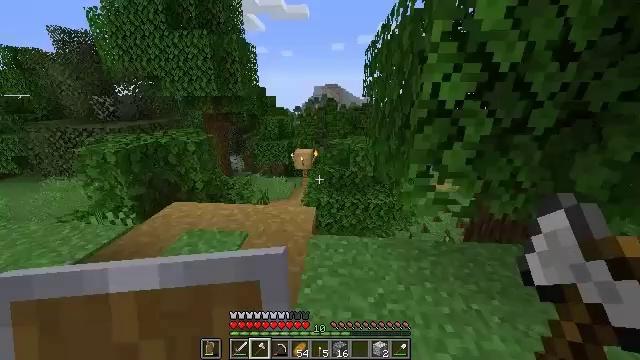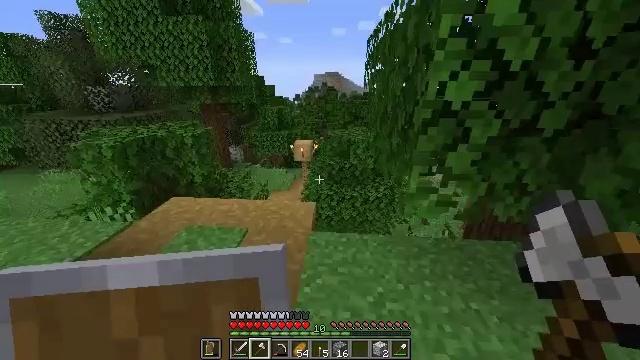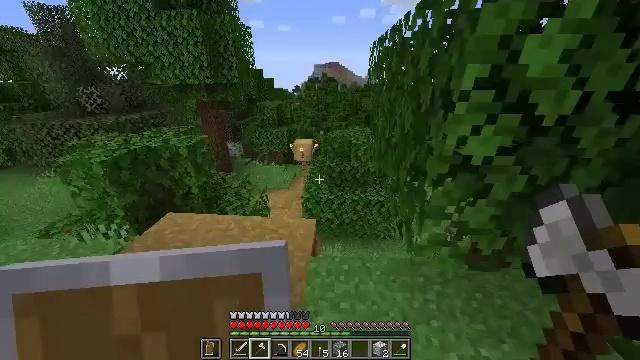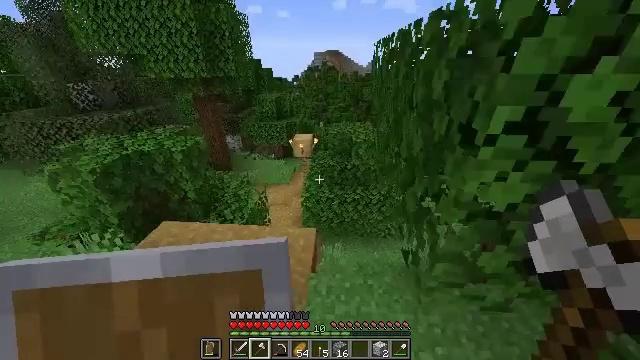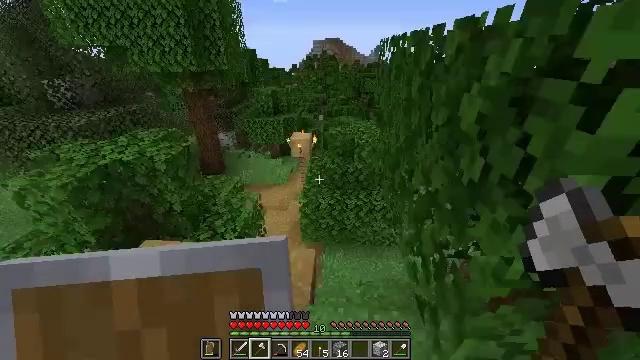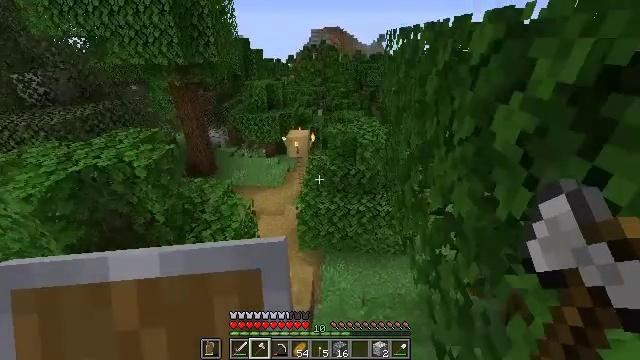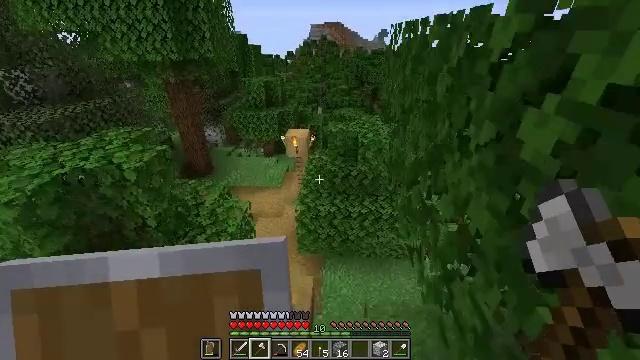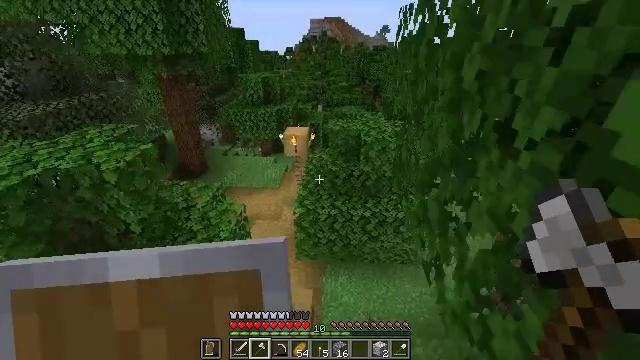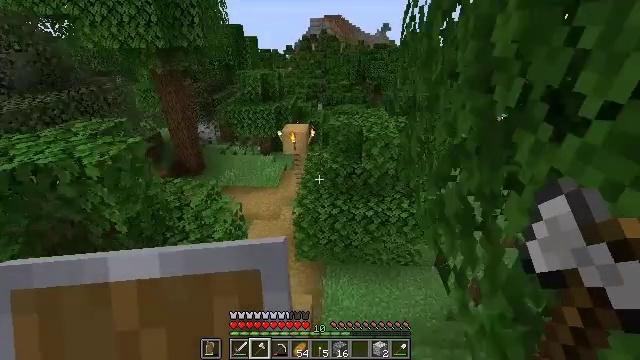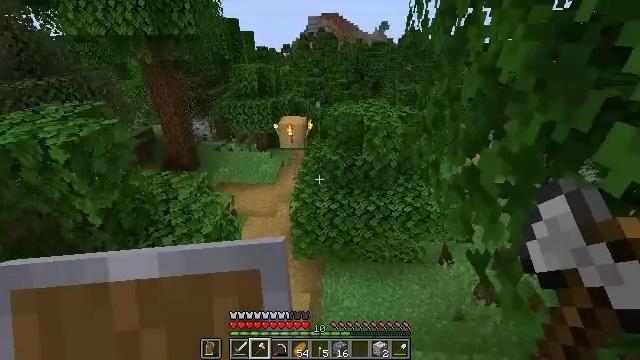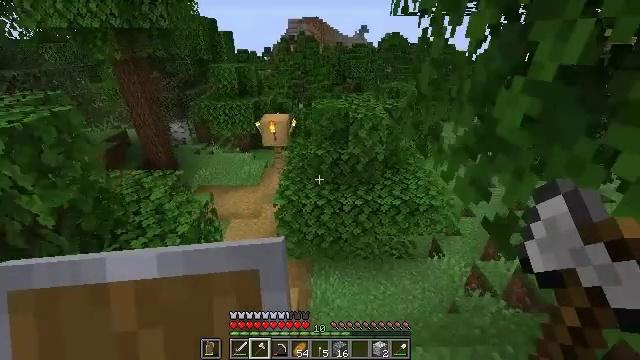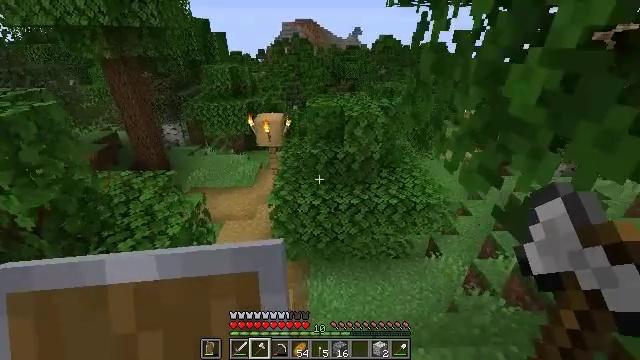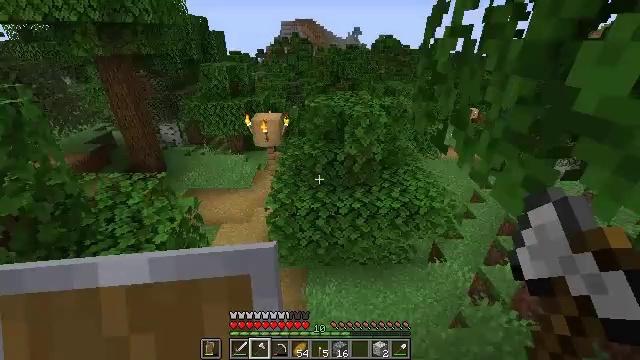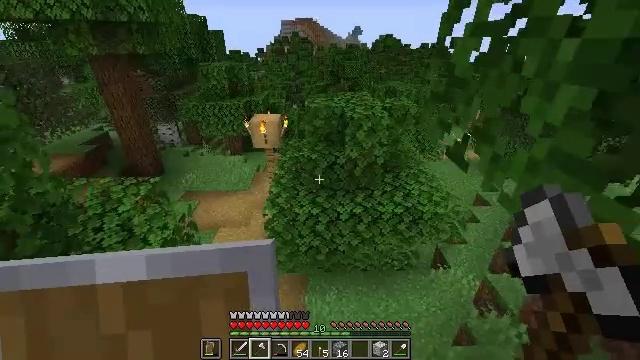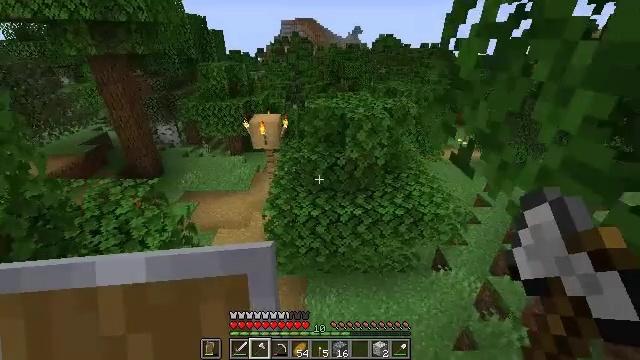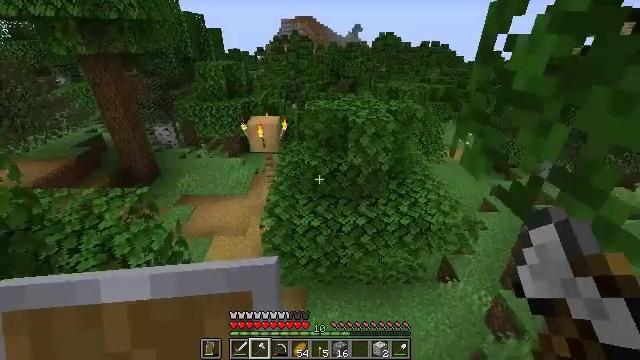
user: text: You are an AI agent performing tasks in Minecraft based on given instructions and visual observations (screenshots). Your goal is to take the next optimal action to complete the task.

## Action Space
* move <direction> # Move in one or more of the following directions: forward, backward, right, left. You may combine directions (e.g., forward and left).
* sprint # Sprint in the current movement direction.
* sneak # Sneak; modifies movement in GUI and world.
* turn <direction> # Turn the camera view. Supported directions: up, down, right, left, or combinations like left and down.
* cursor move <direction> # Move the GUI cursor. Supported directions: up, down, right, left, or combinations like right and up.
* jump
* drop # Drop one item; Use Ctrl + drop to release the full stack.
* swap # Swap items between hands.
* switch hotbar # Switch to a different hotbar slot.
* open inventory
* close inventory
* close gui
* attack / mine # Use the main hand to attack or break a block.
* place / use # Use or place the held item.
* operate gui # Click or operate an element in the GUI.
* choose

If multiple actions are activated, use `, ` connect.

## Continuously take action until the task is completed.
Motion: motion action
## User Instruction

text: Trim the tree by mining oak leaves.
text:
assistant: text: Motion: move forward, turn down, jump
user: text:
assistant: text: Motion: move forward, turn down, jump
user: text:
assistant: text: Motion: turn down, jump
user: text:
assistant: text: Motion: turn down
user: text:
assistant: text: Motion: no_op
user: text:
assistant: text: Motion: no_op
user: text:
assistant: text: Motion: no_op
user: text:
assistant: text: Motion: no_op
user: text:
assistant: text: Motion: no_op
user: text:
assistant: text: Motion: turn right
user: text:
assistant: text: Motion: turn right
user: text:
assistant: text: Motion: move forward
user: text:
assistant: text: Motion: move forward
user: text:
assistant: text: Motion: move forward
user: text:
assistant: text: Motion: move forward
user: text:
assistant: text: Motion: move forward, sprint, jump
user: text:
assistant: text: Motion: move forward, sprint, jump
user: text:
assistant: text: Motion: move forward, sprint, jump
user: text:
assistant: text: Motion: move forward, jump
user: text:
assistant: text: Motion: move forward, jump
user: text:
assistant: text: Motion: move forward, jump
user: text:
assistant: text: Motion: move forward, jump
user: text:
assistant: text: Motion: move forward, jump
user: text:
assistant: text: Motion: move forward, jump
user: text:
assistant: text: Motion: move forward, jump
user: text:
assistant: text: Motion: move forward, turn right and up, jump
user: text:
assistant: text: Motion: move forward, turn right and up
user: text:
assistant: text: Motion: move forward, turn right and up
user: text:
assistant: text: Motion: move forward
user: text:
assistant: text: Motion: move forward, jump